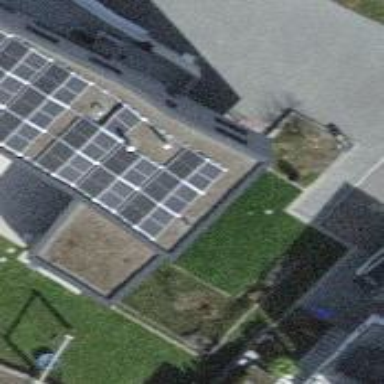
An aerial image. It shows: Solar power generator.